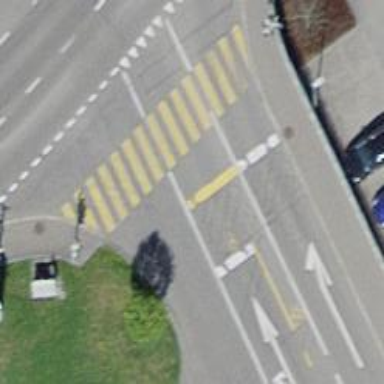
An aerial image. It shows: Road crossing with traffic signals.